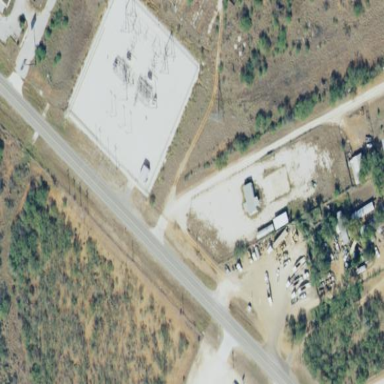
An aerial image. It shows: Distribution level power substation surrounded by fence.